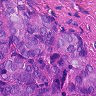
Metastatic tissue present: yes